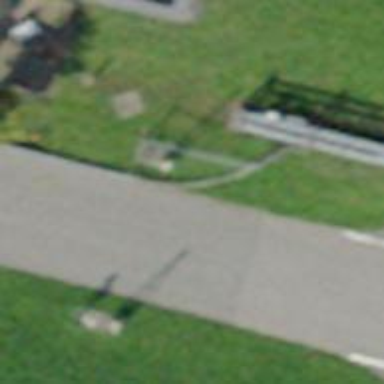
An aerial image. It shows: Lift gate barrier.